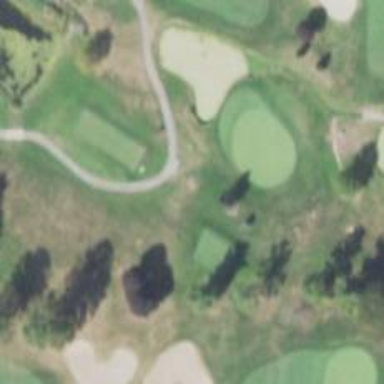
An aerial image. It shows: Service road used as golf cart path.